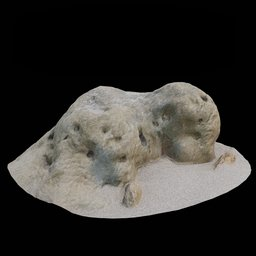
Label: nature